【题型】解答题　【知识点】解析几何　【难度】medium
将离心率相等的所有椭圆称为“一簇椭圆”。已知椭圆 $E:\frac{x^2}{2}+y^2=1$ 的左、右顶点分别为 $A,B$，上顶点为 $D$。

(1) 若椭圆 \(F:\frac{x^2}{s}+\frac{y^2}{2}=1\) 与椭圆 \(E\) 在“一簇椭圆系”中，求常数 \(s\) 的值；

(2) 设椭圆 \(G:\frac{x^2}{2}+y^2=\lambda(0<\lambda<1)\)，过 \(A\) 作斜率为 \(k_1\) 的直线 \(l_1\) 与椭圆 \(G\) 有且只有一个公共点，过 \(D\) 作斜率为 \(k_2\) 的直线 \(l_2\) 与椭圆 \(G\) 有且只有一个公共点，求当 \(\lambda\) 为何值时，\(|k_1|+|k_2|\) 取得最小值，并求其最小值；

(3) 若椭圆 \(H:\frac{x^2}{2}+\frac{y^2}{t}=1(t>2)\) 与椭圆 \(E\) 在“一簇椭圆系”中，椭圆 \(H\) 上的任意一点记为 \(C(x_0,y_0)\)，试判断 \(\triangle ABC\) 的垂心 \(M\) 是否都在椭圆 \(E\) 上，并说明理由。
【解答】
\textbf{【答案】}
(1) \(s=4\) 或 \(s=1\);

(2) \(\lambda=\frac{1}{2}\)，\(\sqrt{2}\);

(3) 垂心 \(M\) 在椭圆 \(E\) 上，理由见解析.

\vspace{0.3cm}

\textbf{【分析】}
(1) 求得椭圆 \(E\) 的离心率，分类讨论可求得 \(s\)；

(2) 可得直线 \(l_1,l_2\) 的方程分别为 \(y=k_1(x+\sqrt{2})\)，\(y=k_2x+1\)，分别与椭圆联立方程，利用判别式为 0，可得
\[
|k_1|=\frac{1}{\sqrt{2}}\cdot\sqrt{\frac{\lambda}{1-\lambda}},\quad |k_2|=\frac{1}{\sqrt{2}}\cdot\sqrt{\frac{1-\lambda}{\lambda}},
\]
进而可求 \(|k_1|+|k_2|\) 取得最小值；

(3) 不妨设 \(C(x_0,y_0)\) 为椭圆 \(H\) 上的任意一点，此时 \(\frac{x_0^2}{2}+\frac{y_0^2}{4}=1\)，\(\triangle ABC\) 的垂心 \(M\) 的坐标为 \((x_M,y_M)\)，连接 \(CM,AM\)，可求得 \(\frac{y_M}{x_M+\sqrt{2}}\cdot\frac{y_0}{x_0-\sqrt{2}}=-1\)，可得 \(C(x_M,2y_M)\)，利用 \(\frac{x_M^2}{2}+y_M^2=1\) 可得结论。

\vspace{0.3cm}

\textbf{【详解】}
(1) 因为椭圆 \(E\) 的离心率 \(e=\frac{\sqrt{2}}{2}\)，当 \(s>2\) 时，\(\frac{\sqrt{s-2}}{\sqrt{s}}=\frac{\sqrt{2}}{2}\)，解得 \(s=4\)；
当 \(0<s<2\) 时，\(\frac{\sqrt{2-s}}{\sqrt{2}}=\frac{\sqrt{2}}{2}\)，解得 \(s=1\)。则 \(s=4\) 或 \(s=1\)。

---

(2) 易得 \(A(-\sqrt{2},0),D(0,1)\)，所以直线 \(l_1,l_2\) 的方程分别为 \(y=k_1(x+\sqrt{2})\)，\(y=k_2x+1\)，

联立
\[
\begin{cases}
y=k_1(x+\sqrt{2}) \\
\frac{x^2}{2}+y^2=\lambda
\end{cases}
\]
消去 \(y\) 并整理得 \((1+2k_1^2)x^2+4k_1x+2-2\lambda=0\)，

因为直线 \(l_1\) 与椭圆 \(G\) 相切，所以 \(\Delta_1=0\)，因为 \(0<\lambda<1\)，即 \(|k_1|=\frac{1}{\sqrt{2}}\cdot\sqrt{\frac{\lambda}{1-\lambda}}\)，

联立
\[
\begin{cases}
y=k_2x+1 \\
\frac{x^2}{2}+y^2=\lambda
\end{cases}
\]
消去 \(y\) 并整理得 \((1+2k_2^2)x^2+4k_2x+2-2\lambda=0\)，

因为直线 \(l_2\) 与椭圆 \(G\) 相切，所以 \(\Delta_2=0\)，

因为 \(0<\lambda<1\)，即 \(|k_2|=\frac{1}{\sqrt{2}}\cdot\sqrt{\frac{1-\lambda}{\lambda}}\)，则 \(|k_1k_2|=\frac{1}{2}\)，

所以 \(|k_1|+|k_2|\ge 2\sqrt{|k_1k_2|}=\sqrt{2}\)，当且仅当 \(|k_1|=|k_2|\) 时，等号成立，此时 \(\lambda=\frac{1}{2}\)。

故当 \(\lambda=\frac{1}{2}\) 时，\(|k_1|+|k_2|\) 取得最小值，最小值为 \(\sqrt{2}\)。

---

(3) 易知椭圆 \(H:\frac{x^2}{2}+\frac{y^2}{4}=1\)。

不妨设 \(C(x_0,y_0)\) 为椭圆 \(H\) 上的任意一点，此时 \(\frac{x_0^2}{2}+\frac{y_0^2}{4}=1\)，(1)

不妨设 \(\triangle ABC\) 的垂心 \(M\) 的坐标为 \((x_M,y_M)\)，连接 \(CM,AM\)，
因为 \(A(-\sqrt{2},0),B(\sqrt{2},0)\)，又 \(CM\perp AB\)，所以 \(x_M=x_0\)，

因为 \(x_M=x_0\neq\pm\sqrt{2},AM\perp BC\)，所以 \(\frac{y_M}{x_M+\sqrt{2}}\cdot\frac{y_0}{x_0-\sqrt{2}}=-1\)，

因为 \(x_M=x_0\)，所以 \(x_0^2=2-y_0y_M\)，(2)

联立 (1)(2)，解得 \(y_0=2y_M\)，

因为点 \(C(x_M,2y_M)\) 在椭圆上，所以 \(\frac{x_M^2}{2}+y_M^2=1\)。故 \(\triangle ABC\) 的垂心 \(M\) 在椭圆 \(E\) 上。

\vspace{0.3cm}

\textbf{【点睛】} 知识点点睛：垂心是三角形三条高线的交点，通常有两种方法进行求解，其一是向量法，即两个互相垂直的向量的数量积为零；其二是利用直线的斜率公式，即两条互相垂直的直线的斜率之积为 \(-1\)。
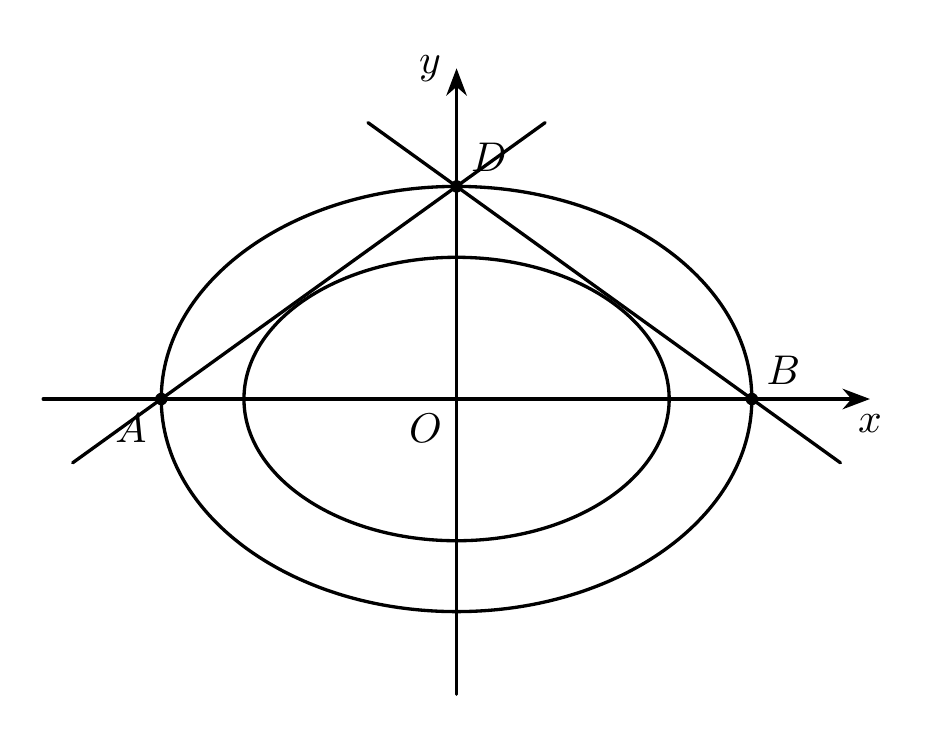
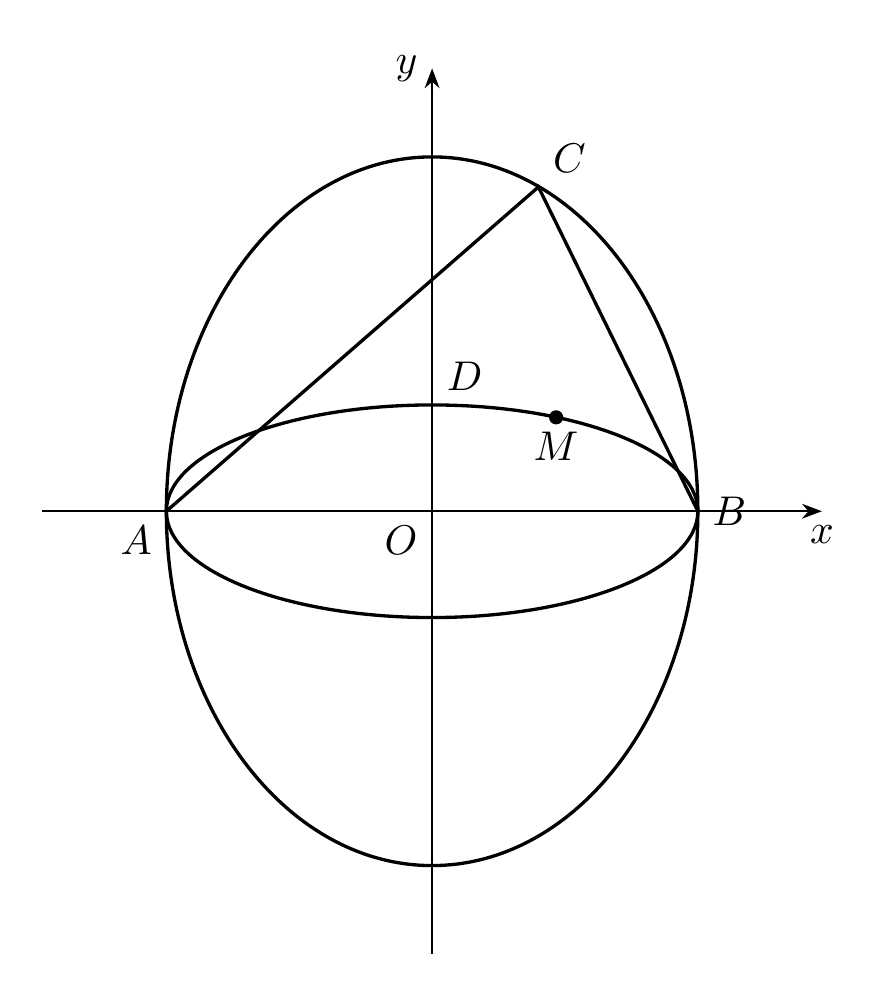